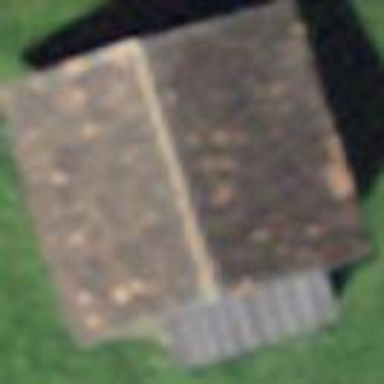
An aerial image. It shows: Rural barn.